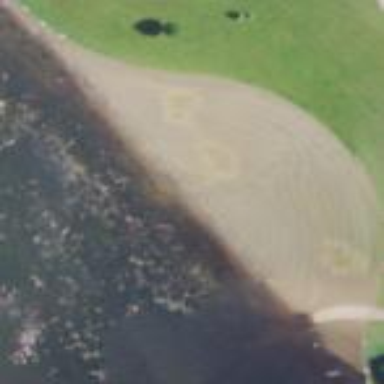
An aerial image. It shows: Beautiful beach with natural surroundings.